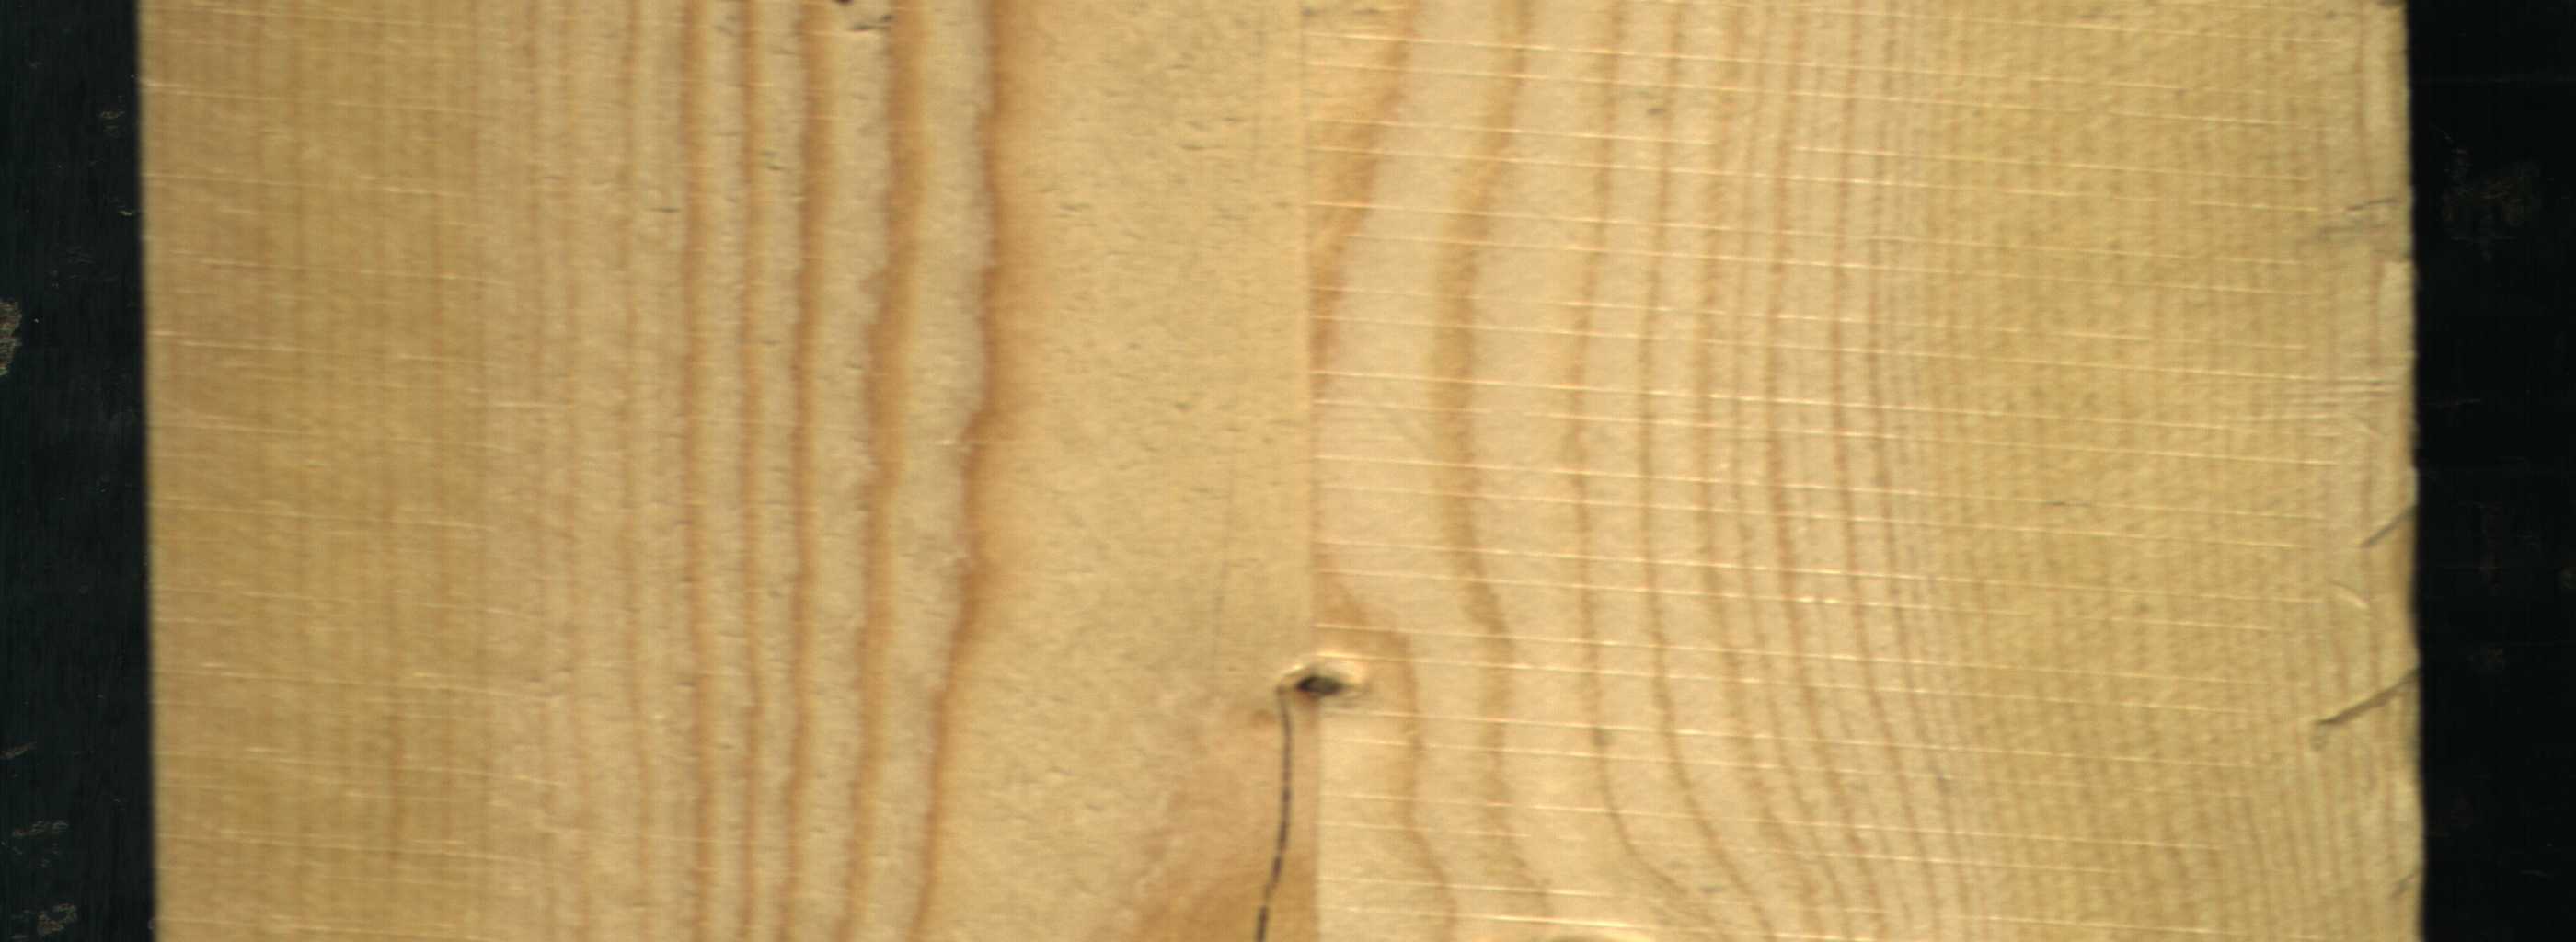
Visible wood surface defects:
Crack
Live_Knot